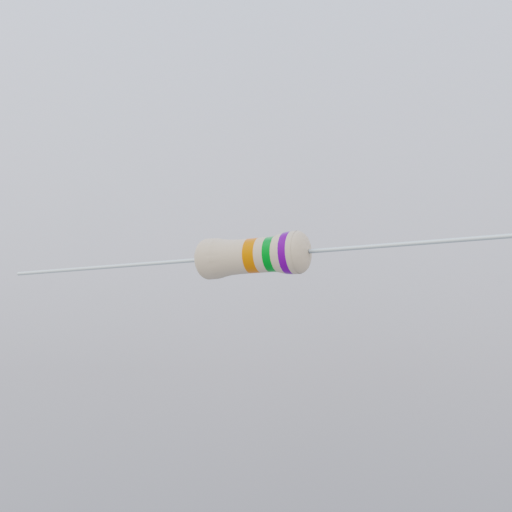
Resistor colour bands (in order): orange, green, violet